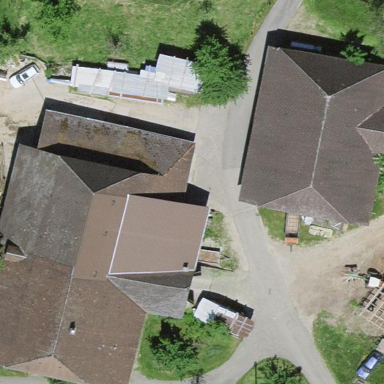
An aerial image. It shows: Farm building.